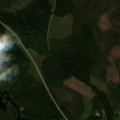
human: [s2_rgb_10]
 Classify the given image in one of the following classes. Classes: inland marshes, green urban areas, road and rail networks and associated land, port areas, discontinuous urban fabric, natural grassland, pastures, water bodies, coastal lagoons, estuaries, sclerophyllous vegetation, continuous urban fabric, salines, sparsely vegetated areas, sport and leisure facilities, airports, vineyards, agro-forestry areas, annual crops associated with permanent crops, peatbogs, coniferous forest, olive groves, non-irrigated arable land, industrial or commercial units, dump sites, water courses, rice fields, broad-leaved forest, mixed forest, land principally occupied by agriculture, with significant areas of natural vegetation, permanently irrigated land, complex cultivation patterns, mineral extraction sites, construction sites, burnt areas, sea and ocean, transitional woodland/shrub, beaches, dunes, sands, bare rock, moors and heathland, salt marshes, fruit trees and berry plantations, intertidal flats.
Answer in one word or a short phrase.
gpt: coniferous forest, mixed forest